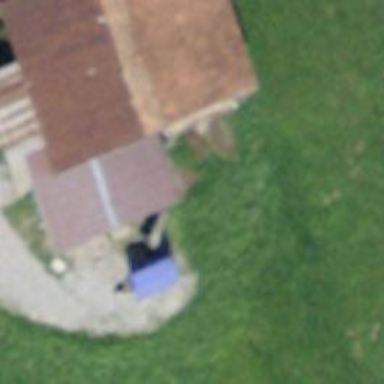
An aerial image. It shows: Barn.